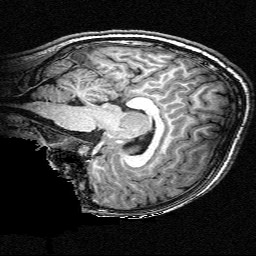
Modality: T1w
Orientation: sagittal
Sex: female
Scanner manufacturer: siemens
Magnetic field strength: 3 T
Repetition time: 2.3 s
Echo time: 0.00336 s